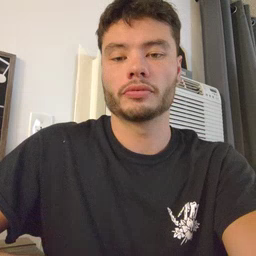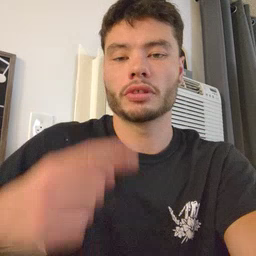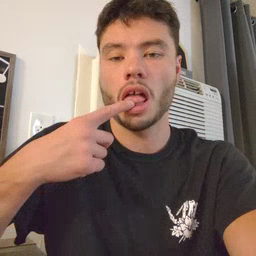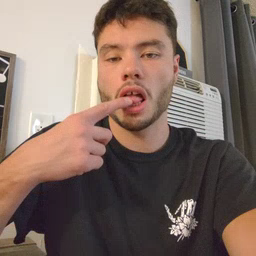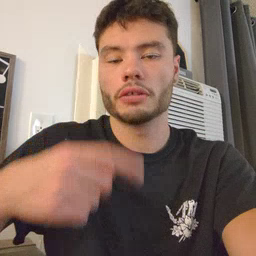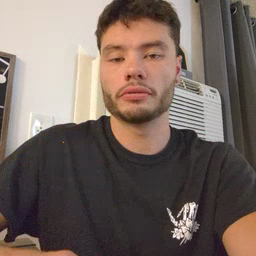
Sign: tongue